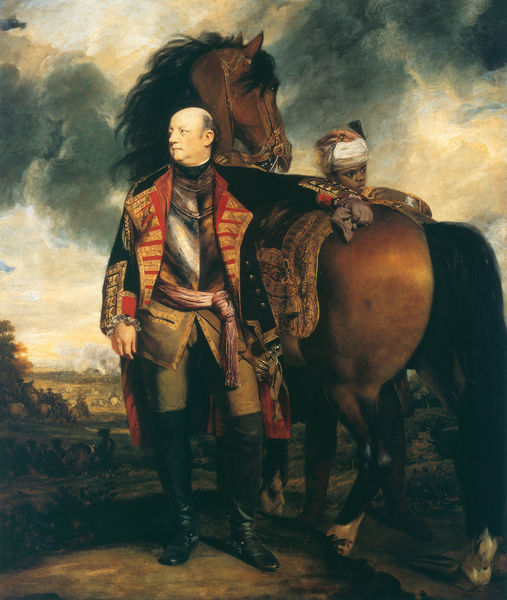
Titel: John Manners, Marquess of Granby
Künstler: Sir Joshua Reynolds
Institution: Florida, Sarasota, John and Mable Museum of Art
Schlagwörter: dunkel, gemälde, himmel, mann, schatten, wolken, landschaft, schwarz, ausblick, blick, rot, malerei, diener, kragen, portrait, porträt, sonne, gold, mantel, pferd, reiter, mähne, reiterbild, sattel, schweif, düster, krieg, wetter, soldaten, glatze, neger, uniform, haarkranz, degen, proträt, stiefel, brokat, harnisch, rasiert, sklave, dramatisch, mohr, plateau, turban, ärmelaufschlag, pferdepo